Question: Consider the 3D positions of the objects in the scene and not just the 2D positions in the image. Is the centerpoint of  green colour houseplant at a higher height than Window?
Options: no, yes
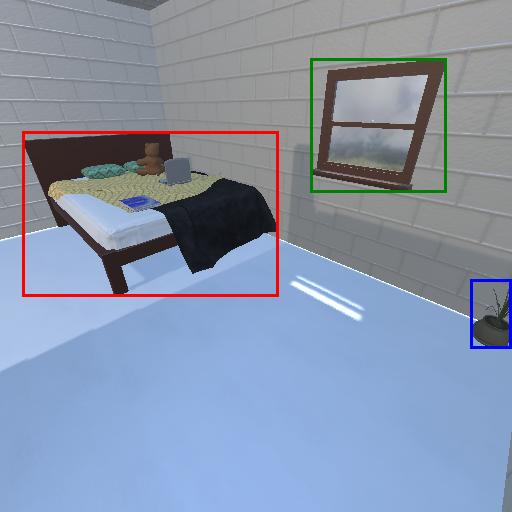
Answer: no